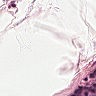
Metastatic tissue present: no